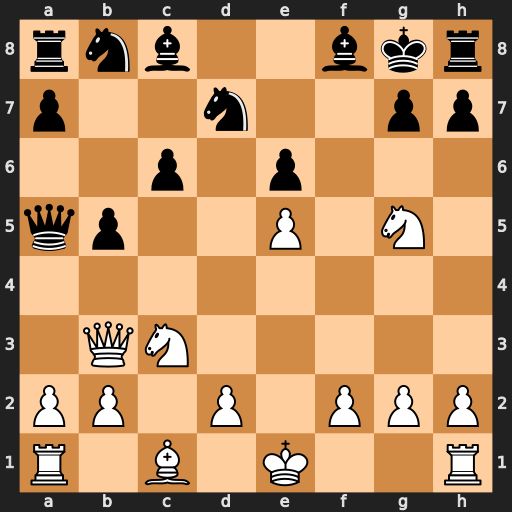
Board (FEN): rnb2bkr/p2n2pp/2p1p3/qp2P1N1/8/1QN5/PP1P1PPP/R1B1K2R
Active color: w
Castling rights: KQ
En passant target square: -
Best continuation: Qxe6#